Question: 'git' is not recognized as an internal or external command,
operable program of batch file.
Building flutter tool...
Running pub upgrade...
'vscode'
move up flutter/bin

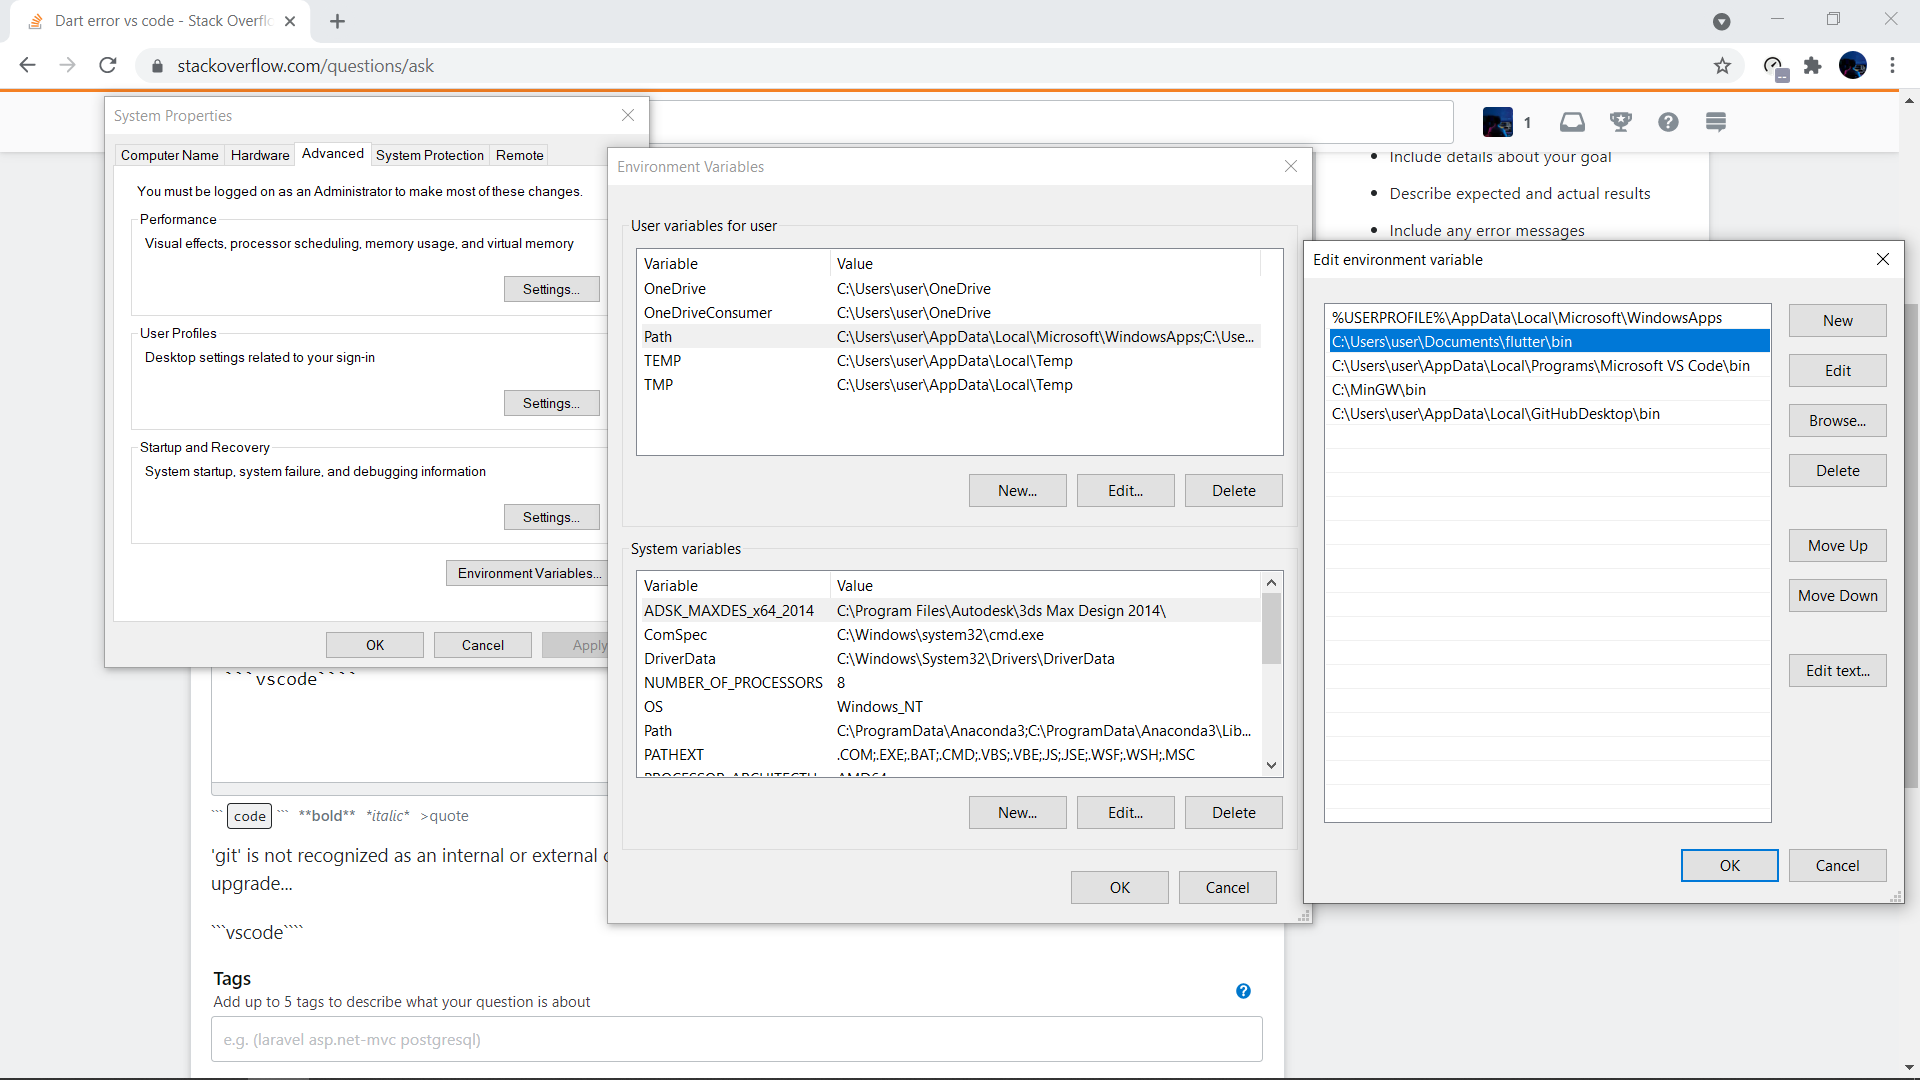
Answer: I see you have github desktop. But for use git-bash, try download the git framework:
<URL>. After installing, try to use the git command. Let me know if it worked.